Field crop: maize
Growth stage: 2
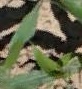
Species: maize